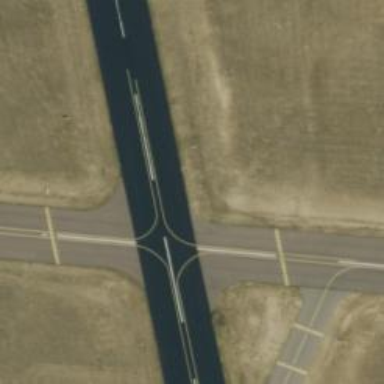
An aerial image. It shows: View of taxiway at the airport.